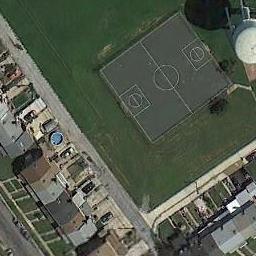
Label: basketball_court